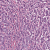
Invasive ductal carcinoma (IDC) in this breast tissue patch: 1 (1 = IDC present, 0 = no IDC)